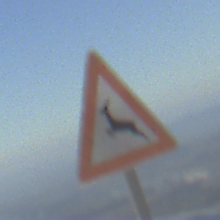
Verkehrszeichen: WildwechselRechts
Umgebung: Outdoor, Nature
Tageszeit: SunriseSunset
Wetter: PartlyCloudy
Licht: Natural
Jahreszeit: NotSpecified
Kontrast: HighContrast